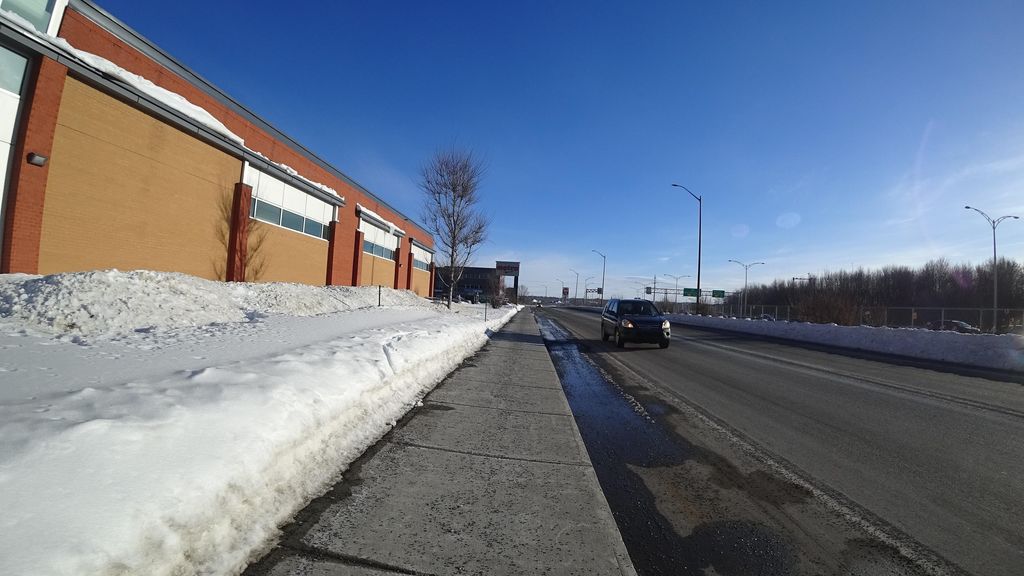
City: quebec_city